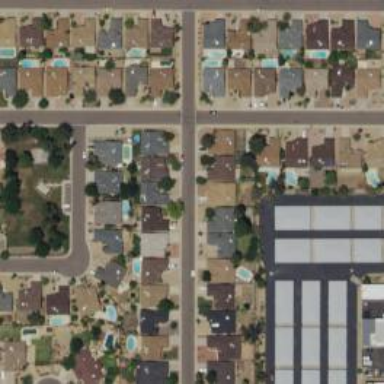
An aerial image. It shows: Neighborhood.